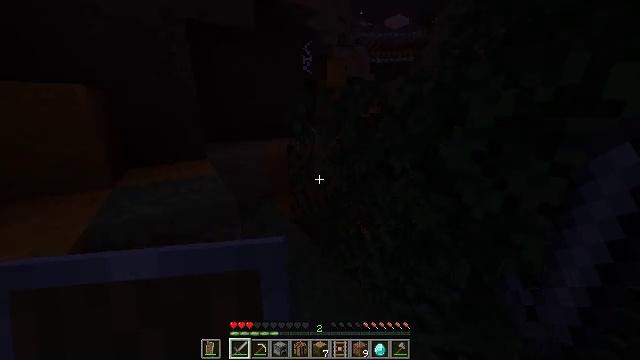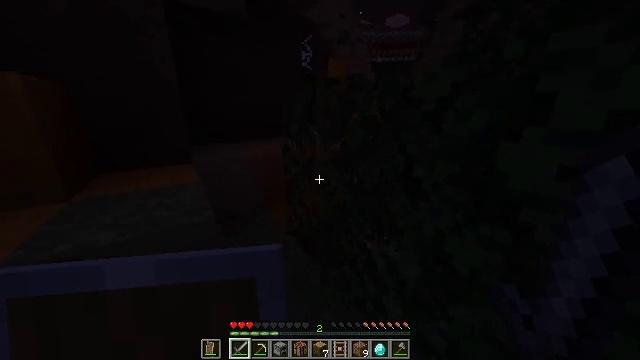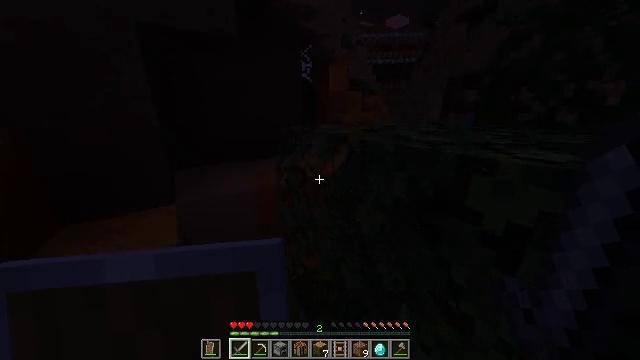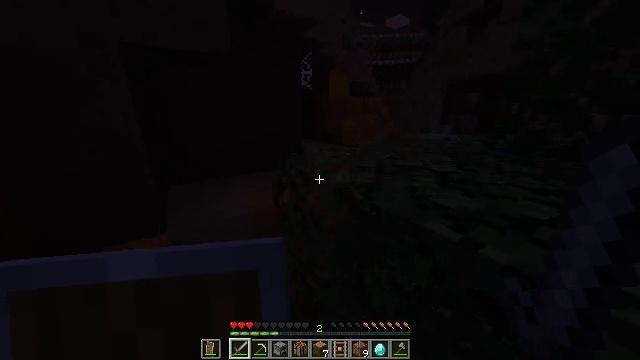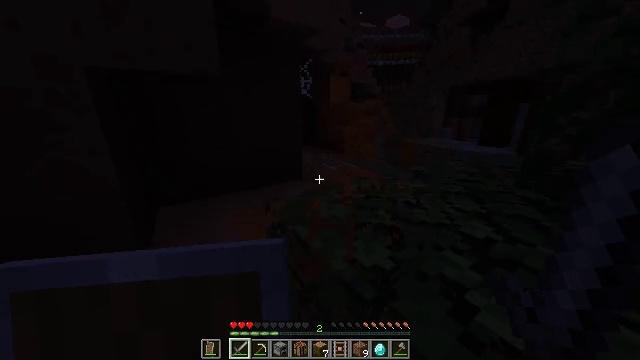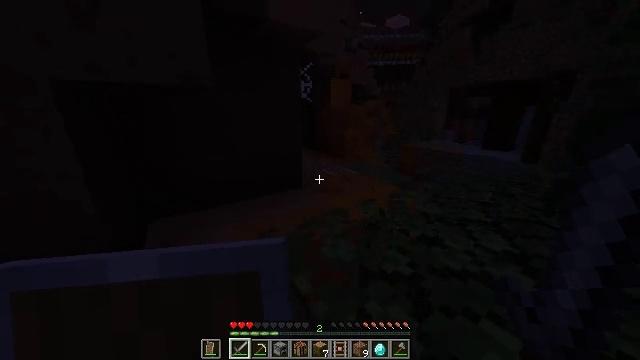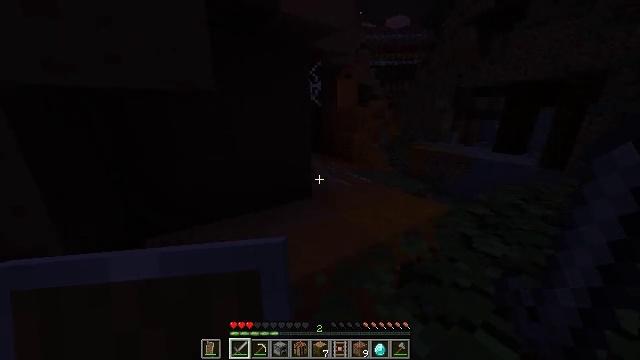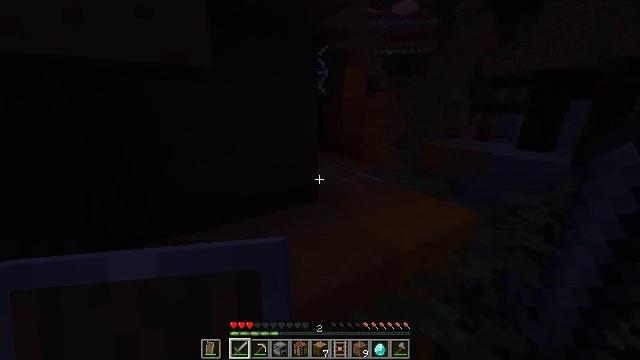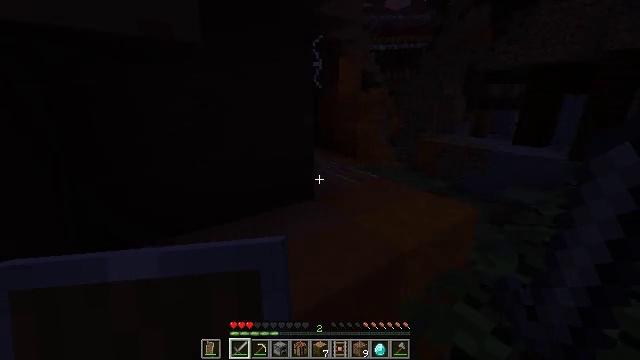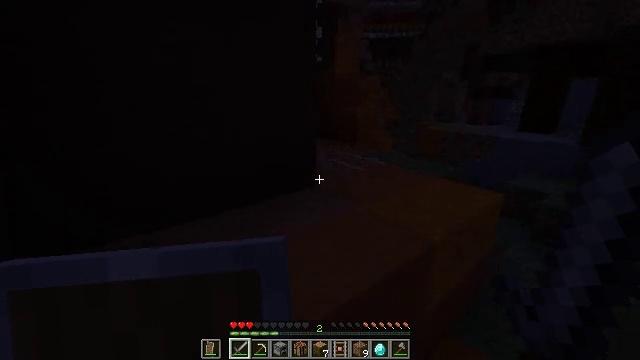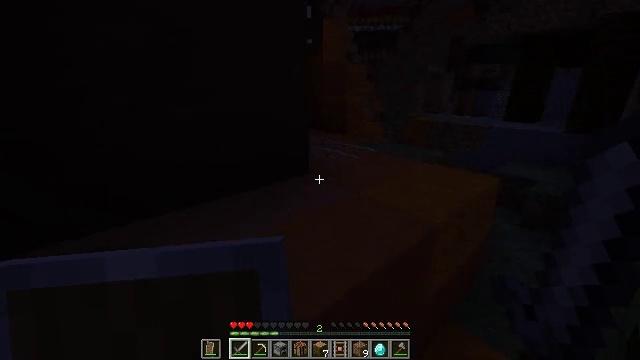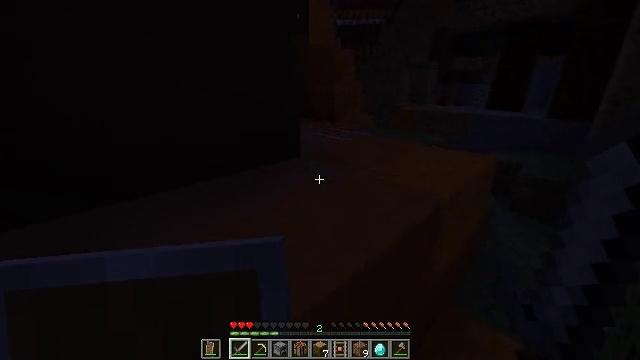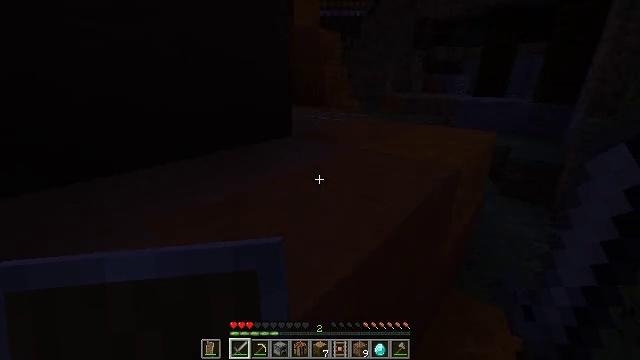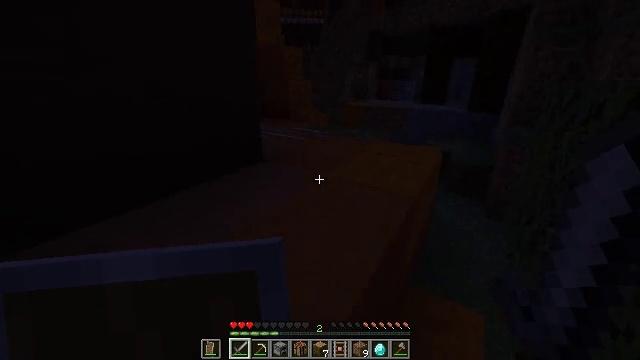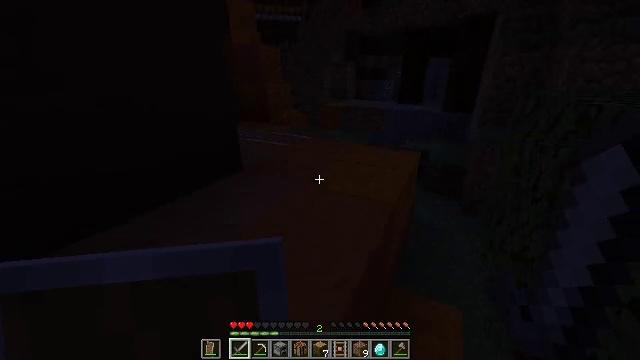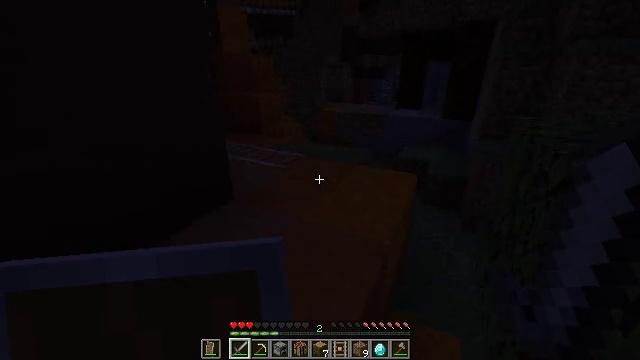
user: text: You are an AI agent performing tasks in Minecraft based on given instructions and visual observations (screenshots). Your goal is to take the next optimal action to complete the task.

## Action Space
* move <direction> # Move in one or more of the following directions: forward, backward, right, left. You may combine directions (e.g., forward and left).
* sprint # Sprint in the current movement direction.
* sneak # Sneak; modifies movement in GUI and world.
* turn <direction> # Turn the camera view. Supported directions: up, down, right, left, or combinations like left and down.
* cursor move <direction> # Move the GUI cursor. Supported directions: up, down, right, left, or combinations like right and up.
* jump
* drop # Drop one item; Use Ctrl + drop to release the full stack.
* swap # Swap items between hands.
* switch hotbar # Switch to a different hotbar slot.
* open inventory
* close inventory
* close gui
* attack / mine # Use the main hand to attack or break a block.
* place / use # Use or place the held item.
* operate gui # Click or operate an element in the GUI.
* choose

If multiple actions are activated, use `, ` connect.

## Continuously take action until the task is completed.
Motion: motion action
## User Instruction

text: Collect the brown terracotta block.
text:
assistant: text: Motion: move forward, sprint, jump
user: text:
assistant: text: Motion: move forward, sprint, jump
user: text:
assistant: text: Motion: move forward, sprint, jump
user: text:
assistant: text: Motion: move forward, sprint, jump
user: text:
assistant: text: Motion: move forward, sprint, jump
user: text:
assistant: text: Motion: move forward, sprint, jump
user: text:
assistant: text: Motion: move forward, sprint, jump
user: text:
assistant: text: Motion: move forward, sprint, turn right, jump
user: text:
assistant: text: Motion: move forward, sprint, turn right, jump
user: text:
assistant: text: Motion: move forward, sprint, turn right, jump
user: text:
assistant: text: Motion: move forward, sprint, turn right, jump
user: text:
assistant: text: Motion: move forward, sprint, turn right and down, jump
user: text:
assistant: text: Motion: move forward, sprint, turn right and down, jump
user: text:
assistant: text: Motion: move forward, sprint, turn right, jump
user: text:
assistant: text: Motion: move forward, sprint, jump
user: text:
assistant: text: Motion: move forward, sprint, jump
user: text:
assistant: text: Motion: move forward, sprint, jump
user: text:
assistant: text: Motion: move forward, sprint, jump
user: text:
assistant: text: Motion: move forward, sprint, jump
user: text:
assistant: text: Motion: move forward, sprint, jump
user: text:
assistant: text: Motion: move forward, sprint, jump
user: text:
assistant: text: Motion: move forward, sprint
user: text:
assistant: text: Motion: move forward, sprint
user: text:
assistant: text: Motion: move forward, sprint
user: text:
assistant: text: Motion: move forward, sprint, turn left
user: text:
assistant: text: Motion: move forward, sprint, turn left
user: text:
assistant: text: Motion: move forward, sprint
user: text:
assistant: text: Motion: move forward, sprint, turn left
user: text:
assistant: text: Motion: move forward, sprint
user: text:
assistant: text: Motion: move forward, sprint